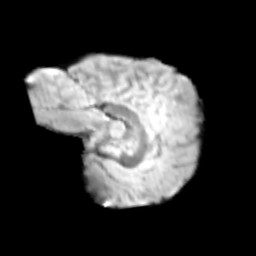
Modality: T2w
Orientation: sagittal
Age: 12
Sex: male
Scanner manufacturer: siemens
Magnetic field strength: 3 T
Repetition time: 3.8 s
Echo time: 0.07 s